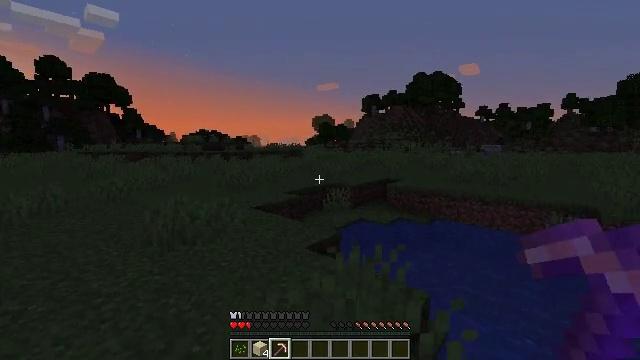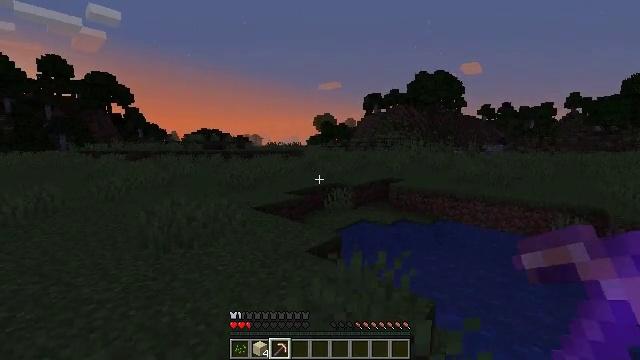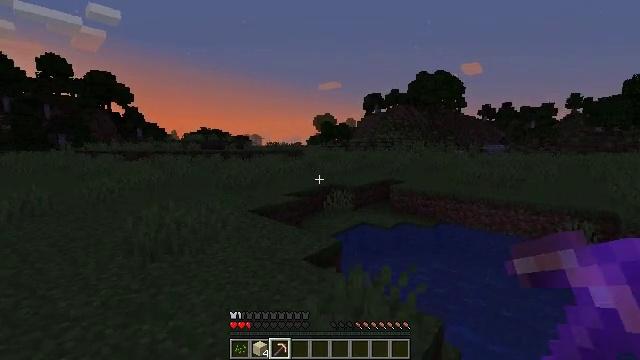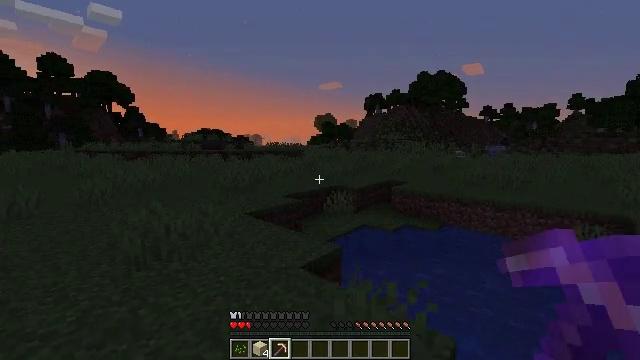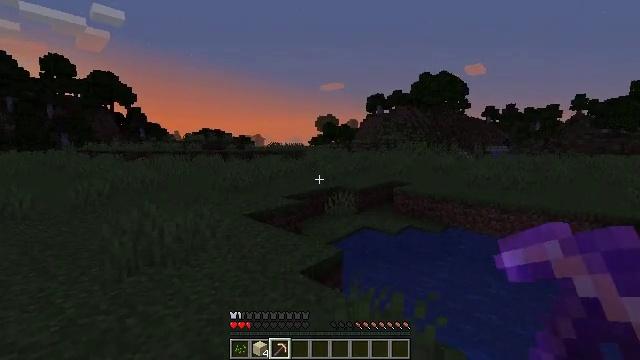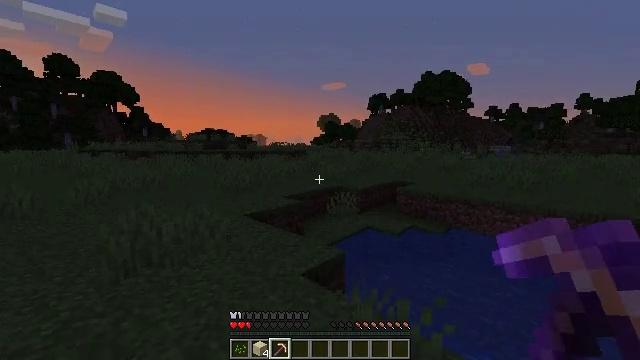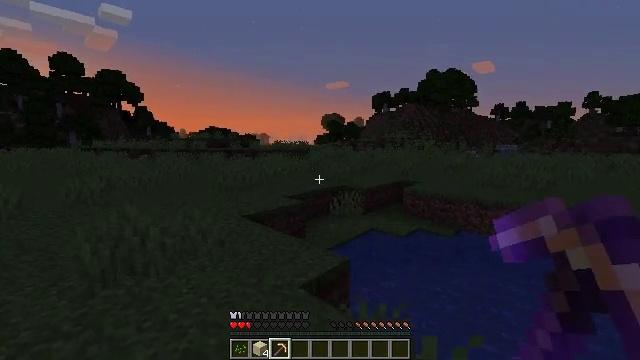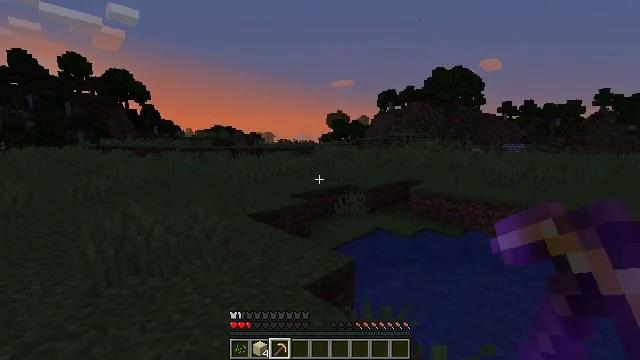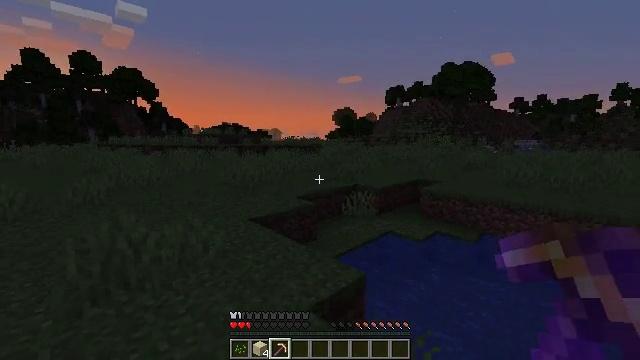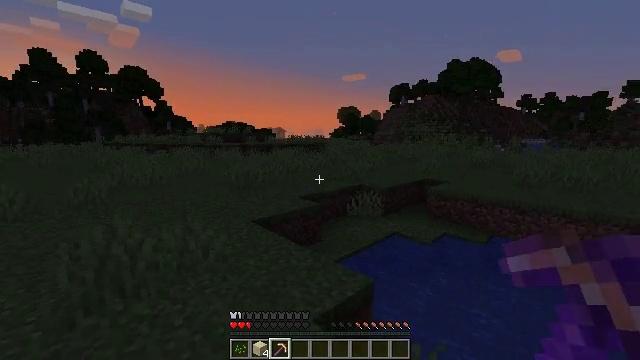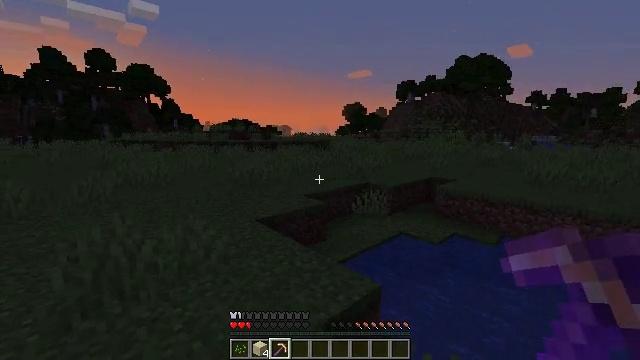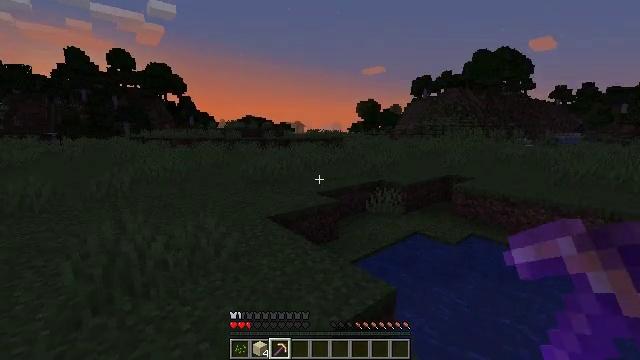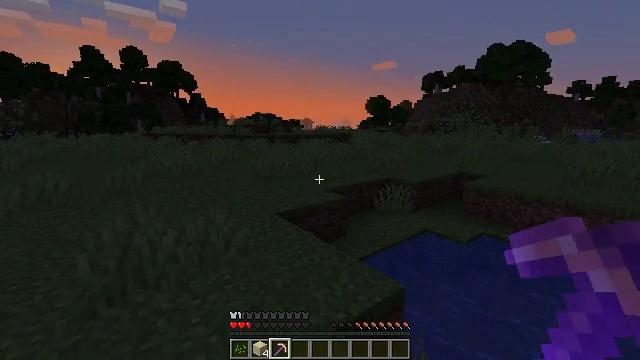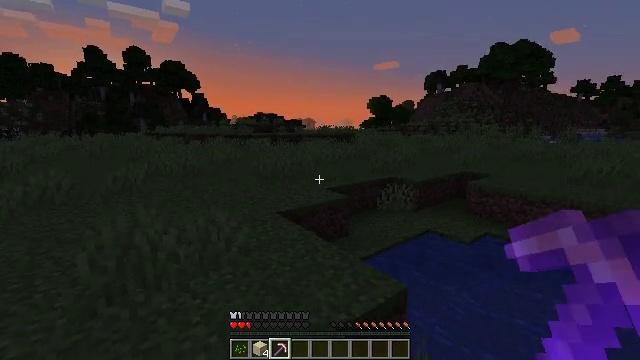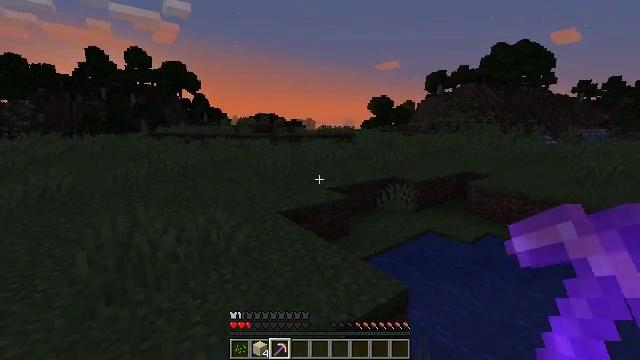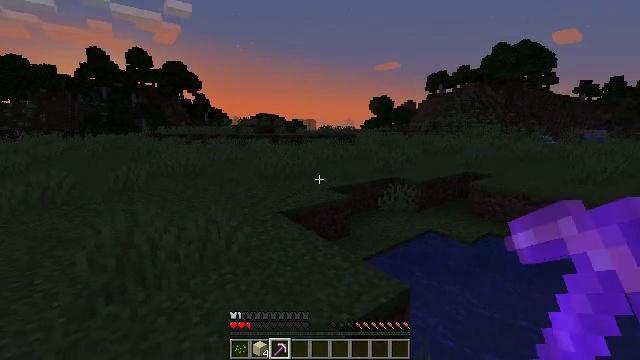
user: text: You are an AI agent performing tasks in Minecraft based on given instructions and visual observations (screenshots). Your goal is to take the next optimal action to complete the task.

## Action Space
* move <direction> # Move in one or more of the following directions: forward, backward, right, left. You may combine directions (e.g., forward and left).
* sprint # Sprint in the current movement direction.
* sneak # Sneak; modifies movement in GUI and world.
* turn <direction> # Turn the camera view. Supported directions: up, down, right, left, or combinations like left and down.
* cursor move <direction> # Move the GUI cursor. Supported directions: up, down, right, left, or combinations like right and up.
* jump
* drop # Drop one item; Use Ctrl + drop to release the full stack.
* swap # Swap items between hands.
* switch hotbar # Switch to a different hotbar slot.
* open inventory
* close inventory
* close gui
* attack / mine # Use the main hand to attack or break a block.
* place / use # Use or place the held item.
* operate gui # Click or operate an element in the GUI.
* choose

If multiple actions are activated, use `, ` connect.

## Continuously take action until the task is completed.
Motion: motion action
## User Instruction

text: Mine tall grass from the ground.
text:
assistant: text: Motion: move forward
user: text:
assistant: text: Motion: move forward
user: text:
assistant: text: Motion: move forward
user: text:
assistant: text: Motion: move forward
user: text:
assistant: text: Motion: move forward
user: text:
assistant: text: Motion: move forward
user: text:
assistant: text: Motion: move forward, turn left
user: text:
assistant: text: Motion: move forward, turn left
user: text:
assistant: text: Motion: move forward
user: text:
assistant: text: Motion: turn left
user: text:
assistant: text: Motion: turn left
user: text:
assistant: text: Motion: turn left
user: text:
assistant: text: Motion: no_op
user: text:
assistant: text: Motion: no_op
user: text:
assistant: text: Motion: no_op
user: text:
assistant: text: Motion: no_op
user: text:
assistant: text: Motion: turn left
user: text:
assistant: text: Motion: no_op
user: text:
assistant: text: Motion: no_op
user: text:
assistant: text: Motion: move forward
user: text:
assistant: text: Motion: move forward
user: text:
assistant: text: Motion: move forward
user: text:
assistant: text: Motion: move forward
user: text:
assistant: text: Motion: move forward
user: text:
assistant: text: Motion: move forward
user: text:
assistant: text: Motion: move forward
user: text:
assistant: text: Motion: move forward
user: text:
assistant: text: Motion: move forward
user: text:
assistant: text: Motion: move forward
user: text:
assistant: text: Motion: move forward